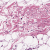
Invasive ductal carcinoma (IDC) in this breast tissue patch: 0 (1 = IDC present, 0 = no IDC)